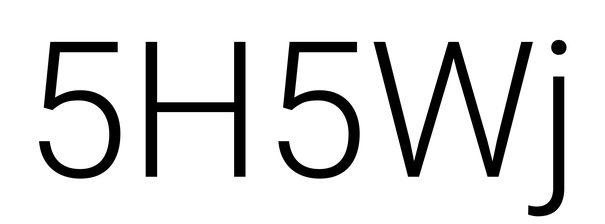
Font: Roboto_Light